Field crop: tomato
Growth stage: 2
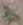
Species: solanum